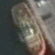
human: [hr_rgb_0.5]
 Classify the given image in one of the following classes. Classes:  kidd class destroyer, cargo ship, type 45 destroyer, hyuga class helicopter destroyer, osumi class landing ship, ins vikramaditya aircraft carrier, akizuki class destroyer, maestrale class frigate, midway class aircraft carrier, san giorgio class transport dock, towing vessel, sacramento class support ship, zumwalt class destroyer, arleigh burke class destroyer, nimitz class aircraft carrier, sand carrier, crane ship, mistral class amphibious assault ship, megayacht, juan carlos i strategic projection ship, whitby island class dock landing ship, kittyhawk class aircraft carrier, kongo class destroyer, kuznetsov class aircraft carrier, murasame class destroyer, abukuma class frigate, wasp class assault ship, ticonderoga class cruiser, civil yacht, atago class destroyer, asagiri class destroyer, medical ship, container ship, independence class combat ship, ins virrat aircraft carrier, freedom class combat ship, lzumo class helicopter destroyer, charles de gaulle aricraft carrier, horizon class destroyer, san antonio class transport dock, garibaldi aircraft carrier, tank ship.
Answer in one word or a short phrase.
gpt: Towing vessel